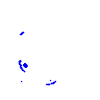
Particle: proton